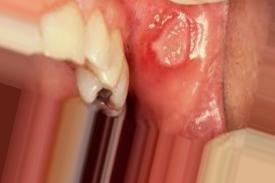
Condition: Mouth Ulcer